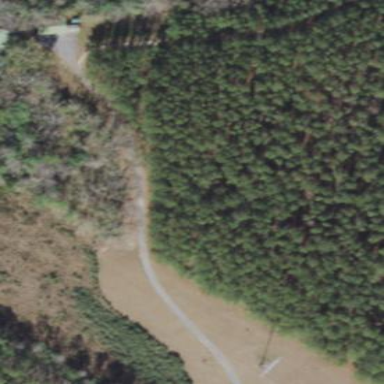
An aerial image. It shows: Forest with needle-leaved trees.